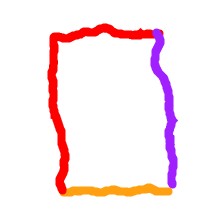
Shape: rectangle